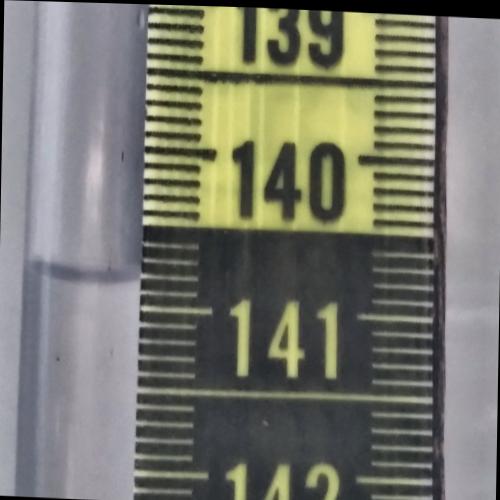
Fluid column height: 140.8 cm